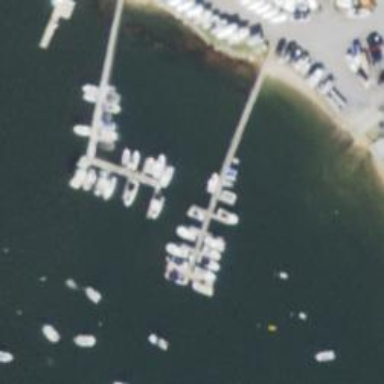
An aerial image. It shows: Commercial mooring pier.